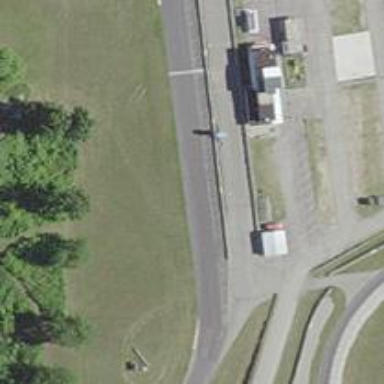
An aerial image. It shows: Motor sport raceway.